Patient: sex F, age 58
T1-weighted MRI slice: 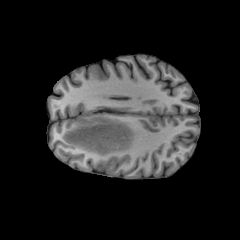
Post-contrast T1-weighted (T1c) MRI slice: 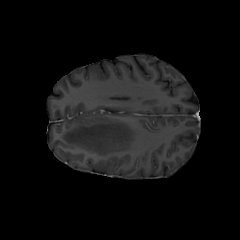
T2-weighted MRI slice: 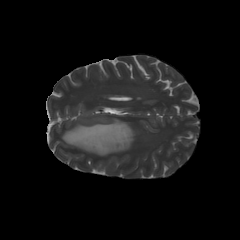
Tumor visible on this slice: yes
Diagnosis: Glioblastoma, IDH-wildtype
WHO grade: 4